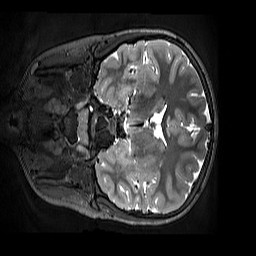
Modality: T2w
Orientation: coronal
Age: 11
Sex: female
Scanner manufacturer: siemens
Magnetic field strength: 3 T
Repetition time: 3.2 s
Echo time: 0.408 s